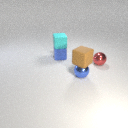
small red metal sphere to the right of small blue rubber cube